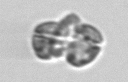
Label: Karenia